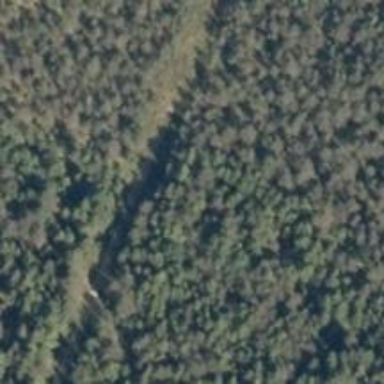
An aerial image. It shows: Path with grade4 tracktype.